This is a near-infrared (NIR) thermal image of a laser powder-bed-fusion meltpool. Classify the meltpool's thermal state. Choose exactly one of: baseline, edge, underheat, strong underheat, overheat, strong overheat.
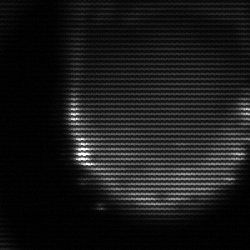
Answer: edge